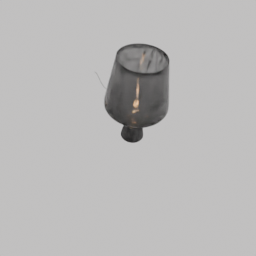
Label: lighting